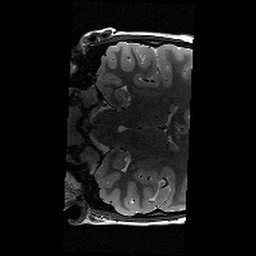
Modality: T2w
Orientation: coronal
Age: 10
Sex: male
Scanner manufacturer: siemens
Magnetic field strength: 3 T
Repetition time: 9.23 s
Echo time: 0.067 s